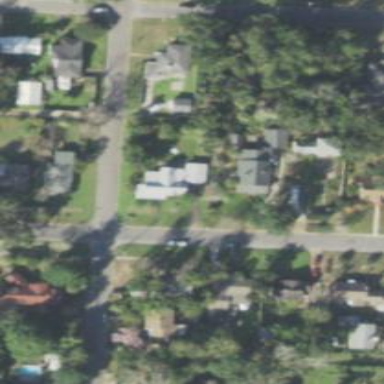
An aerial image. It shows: Residential area consisting of single-family homes.